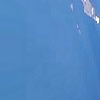
Label: water